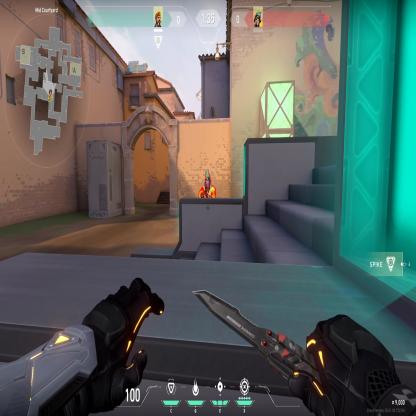
Label: enemy